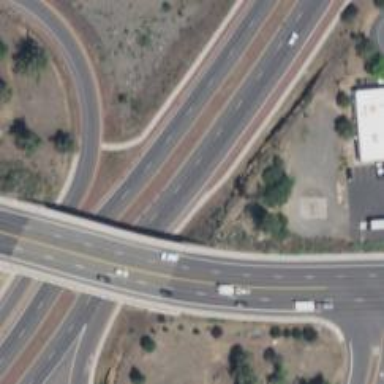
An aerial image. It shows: Expressway with asphalt surface categorized as trunk highway.